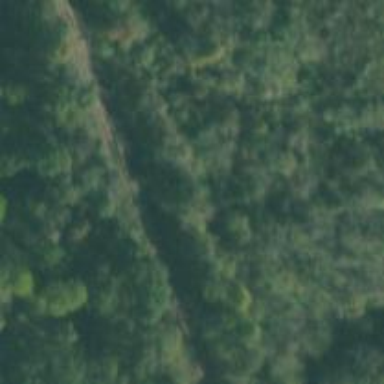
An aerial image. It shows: Railway siding for service.